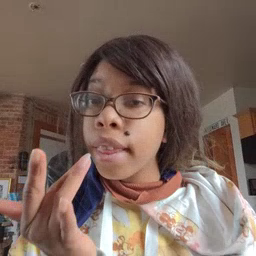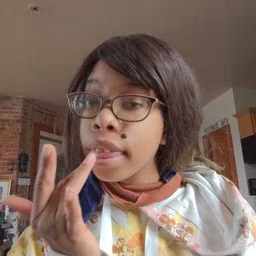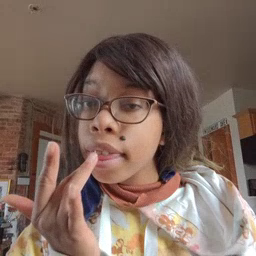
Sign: taste